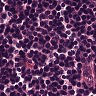
Metastatic tissue present: no